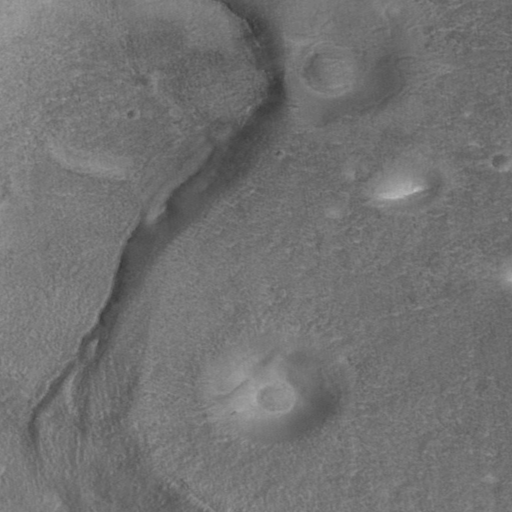
Classes present: Background, Cone